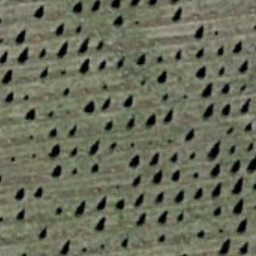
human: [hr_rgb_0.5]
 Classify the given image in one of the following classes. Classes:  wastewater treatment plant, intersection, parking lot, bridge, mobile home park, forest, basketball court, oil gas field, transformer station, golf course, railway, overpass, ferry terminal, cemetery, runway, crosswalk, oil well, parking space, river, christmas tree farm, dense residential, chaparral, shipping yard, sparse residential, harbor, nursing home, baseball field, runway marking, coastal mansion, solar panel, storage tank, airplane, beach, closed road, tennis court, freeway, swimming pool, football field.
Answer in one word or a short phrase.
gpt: christmas tree farm